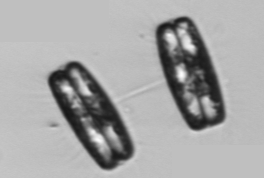
Label: Thalassiosira